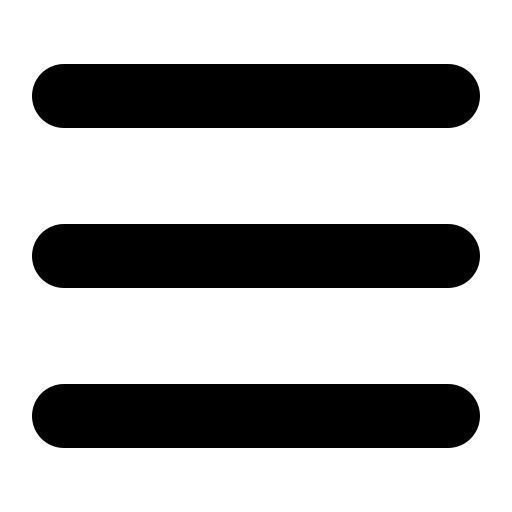
Tags: icon, FontAwesome, fa-icon, solid, bars